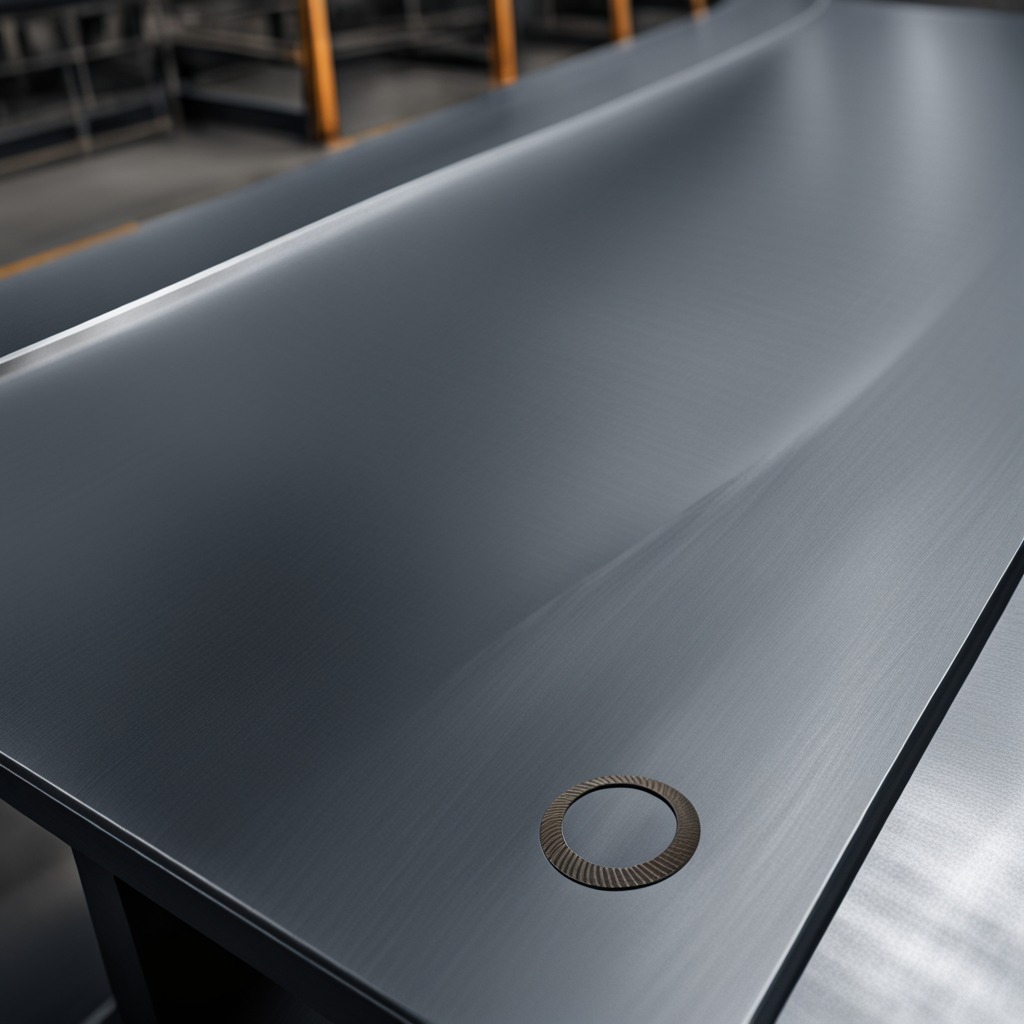
A flat metal washer lying on a cold steel table in a mining workshop gritty textures